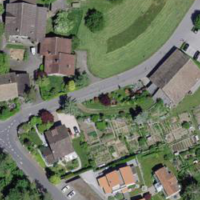
EUNIS habitat code: 55
Species observed at this site:
Vicia sepium